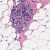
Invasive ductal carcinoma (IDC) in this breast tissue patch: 0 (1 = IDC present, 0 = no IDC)